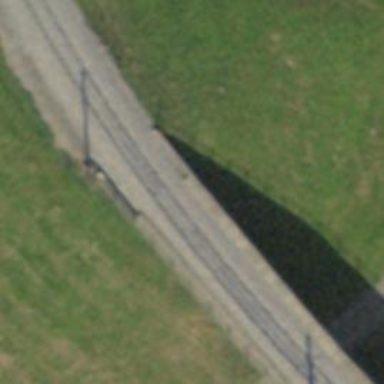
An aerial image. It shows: Narrow-gauge railway with 1 track. The tracks are electrified with contact line.